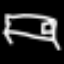
Label: bed